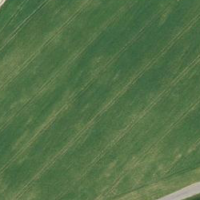
EUNIS habitat code: 24
Species observed at this site:
Lamium galeobdolon